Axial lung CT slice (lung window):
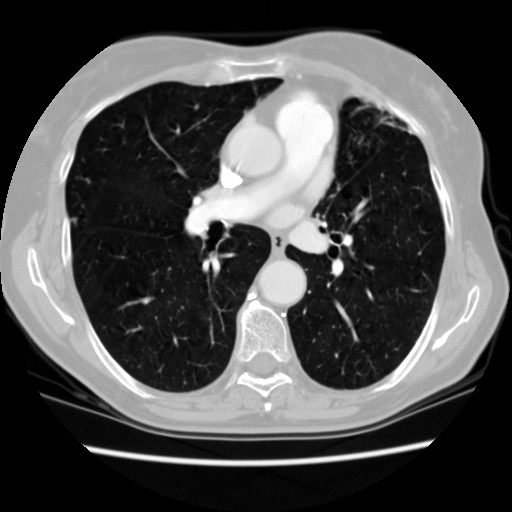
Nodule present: no